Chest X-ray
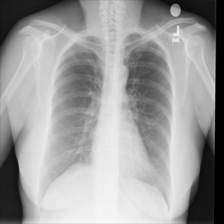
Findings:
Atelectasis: negative
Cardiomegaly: negative
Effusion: negative
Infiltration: negative
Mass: negative
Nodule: negative
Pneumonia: negative
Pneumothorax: negative
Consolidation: negative
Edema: negative
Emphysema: negative
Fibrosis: negative
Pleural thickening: negative
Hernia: negative